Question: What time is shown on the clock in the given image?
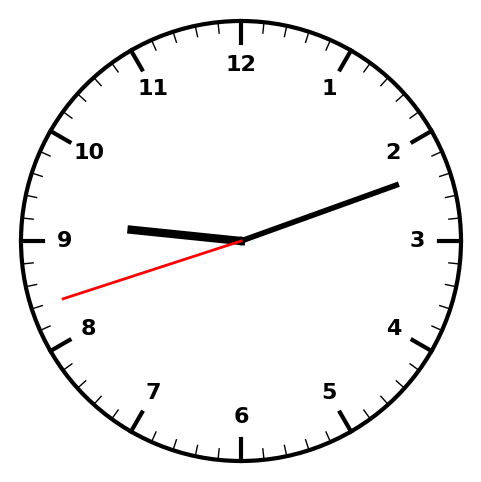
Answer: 09:11:42